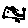
Label: car